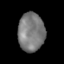
Tissue: lung
Cell type: T cells
Senescence score: 0.2085
Nuclear area (px): 1003
Mean DAPI intensity: 122.494